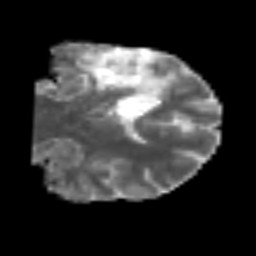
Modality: MD
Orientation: coronal
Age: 50
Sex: male
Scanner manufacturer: siemens
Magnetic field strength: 3 T
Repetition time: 6.1 s
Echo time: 0.101 s